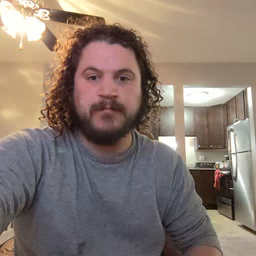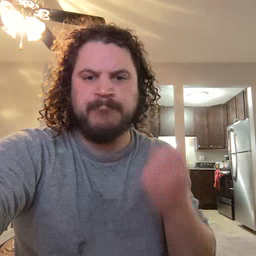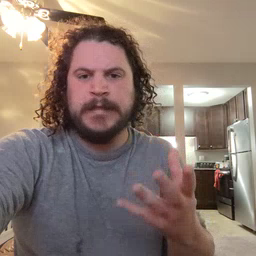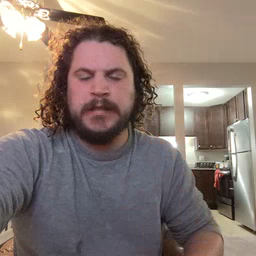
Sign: many